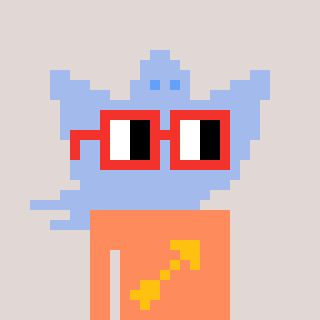
a pixel art character with square red glasses, a ghost-B-shaped head and a peachy-colored body on a warm background